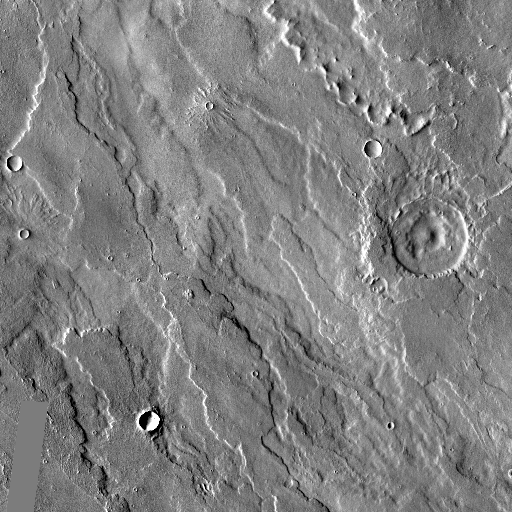
Crater classes present: Background, Other, Layered, Buried